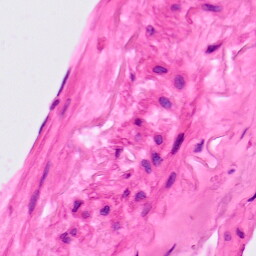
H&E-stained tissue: Lung